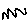
Label: zigzag